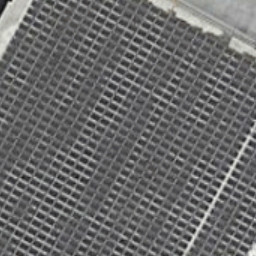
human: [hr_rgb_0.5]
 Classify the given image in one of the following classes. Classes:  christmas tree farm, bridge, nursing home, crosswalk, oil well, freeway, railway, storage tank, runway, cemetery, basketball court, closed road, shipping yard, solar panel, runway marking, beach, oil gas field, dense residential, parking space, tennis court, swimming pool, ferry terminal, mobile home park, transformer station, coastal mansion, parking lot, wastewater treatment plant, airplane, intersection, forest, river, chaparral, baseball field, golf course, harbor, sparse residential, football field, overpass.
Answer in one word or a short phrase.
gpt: solar panel